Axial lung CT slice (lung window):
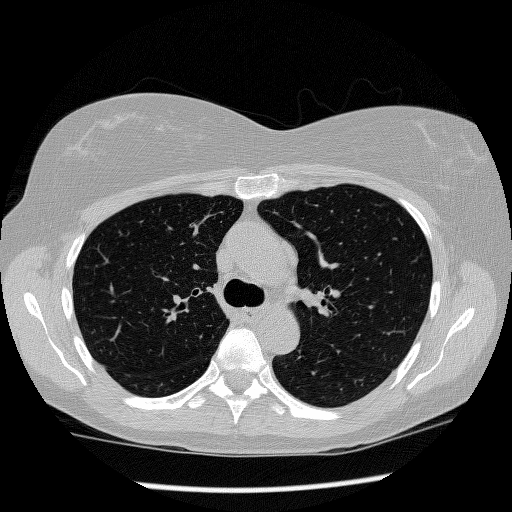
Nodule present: no